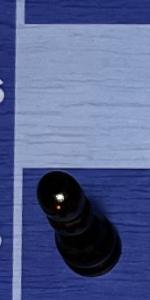
Label: Pawn_Black